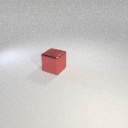
large red metal cube